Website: slack
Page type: payment
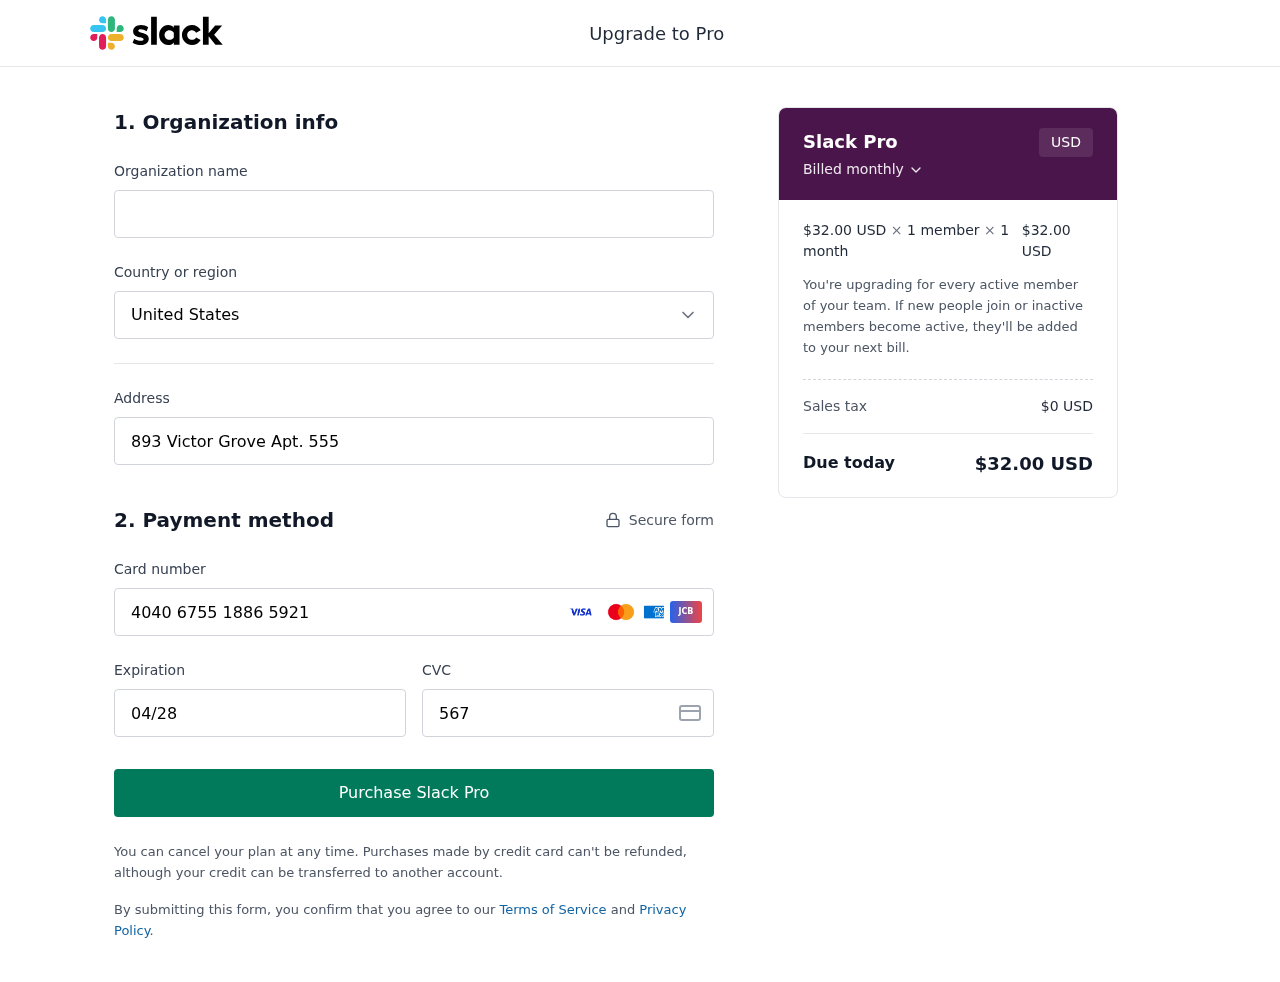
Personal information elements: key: PII_CARD_CVV
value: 567
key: PII_CARD_EXPIRY
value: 04/28
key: PII_CARD_NUMBER
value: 4040 6755 1886 5921
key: PII_COUNTRY
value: United States
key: PII_STREET
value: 893 Victor Grove Apt. 555
Product elements: key: PRODUCT1_PRICE
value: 32
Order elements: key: ORDER_SUBTOTAL
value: $32.00 USD
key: ORDER_TAX
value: $0 USD
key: ORDER_TOTAL
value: $32.00 USD